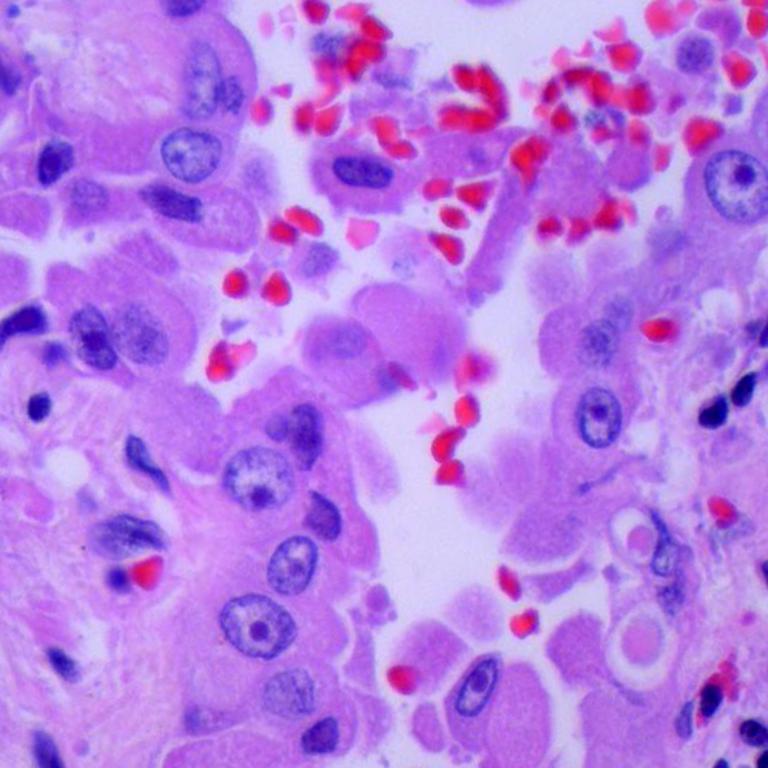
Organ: lung
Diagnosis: adenocarcinomas